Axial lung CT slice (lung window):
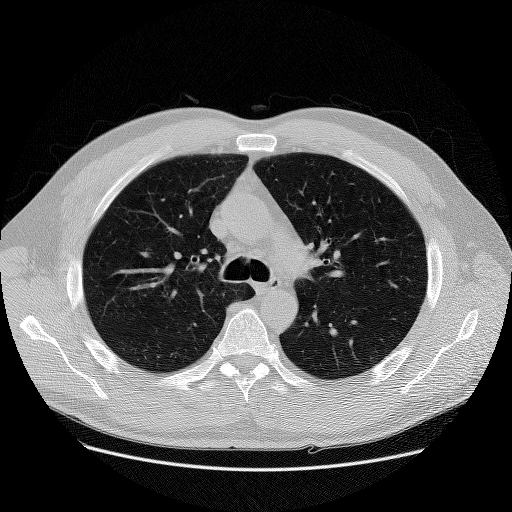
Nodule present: no